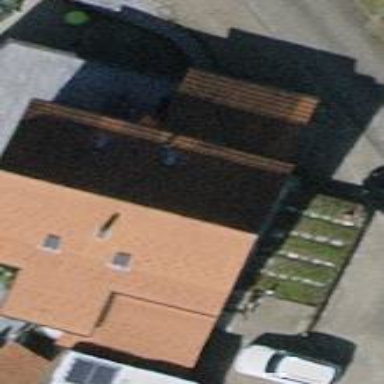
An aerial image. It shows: Terrace building.